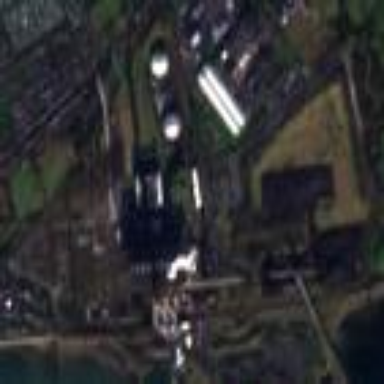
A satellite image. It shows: Industrial area with power plant fueled by coal and oil.